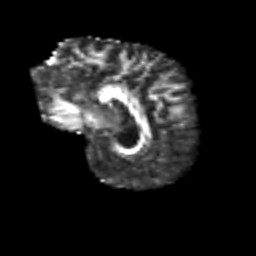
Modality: FA
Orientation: sagittal
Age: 57
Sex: male
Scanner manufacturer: siemens
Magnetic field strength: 3 T
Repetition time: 6.1 s
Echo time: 0.101 s